Question: I am not able to call 'MKMapView' delegate method 'didUpdateUserLocation'.
What I did so far:
1. Add framework MapKit.framwork in project
2. Import framework in view controller by import MapKit line
3. Add key in plist file <key>NSLocationAlwaysUsageDescription</key> <true/>
4. Code in view controller
Added delegate 'didUpdateUserLocation' method to check location is updated or not but never called.
'''
// MARK: - MapView delegate methods
func mapView(mapView: MKMapView!, regionDidChangeAnimated animated: Bool) {
// Calling...
}
func mapView(mapView: MKMapView!, didUpdateUserLocation userLocation: MKUserLocation!) {
// Not getting called
}
// MARK: - View lifeCycle methods
override func viewDidLoad() {
super.viewDidLoad()
var locationManager = CLLocationManager()
locationManager.delegate = self
locationManager.desiredAccuracy = kCLLocationAccuracyBest
locationManager.requestWhenInUseAuthorization()
locationManager.startUpdatingLocation()
self.mapView.delegate = self
self.mapView.showsUserLocation = true
self.mapView.pitchEnabled = true
self.mapView.showsBuildings = true
}
'''
I have used simulator and change simulator custom location to check whether it is called or not? The method 'regionDidChangeAnimated' is called perfectly!.
The same thing works for iOS7. what additional effort is remains for Swift map location update?
Plist keys

Also permission alert not prompted.
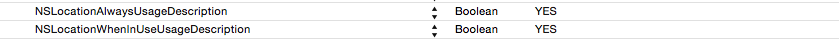
Answer: 1. You have to keep the reference to CLLocationManager.
2. You have to wait locationManager(_:didChangeAuthorizationStatus:) delegate method called, before .startUpdatingLocation() and showsUserLocation = true.
3. According to the document: NSLocationWhenInUseUsageDescription value type is String.
Try:
'''
class ViewController: UIViewController, MKMapViewDelegate, CLLocationManagerDelegate {
@IBOutlet weak var mapView: MKMapView!
var locationManager = CLLocationManager()
// MARK: - View lifeCycle methods
override func viewDidLoad() {
super.viewDidLoad()
self.locationManager.delegate = self
self.locationManager.desiredAccuracy = kCLLocationAccuracyBest
self.locationManager.requestWhenInUseAuthorization()
self.mapView.delegate = self
self.mapView.pitchEnabled = true
self.mapView.showsBuildings = true
}
// MARK: - LocationManager delegate methods
func locationManager(manager: CLLocationManager!, didChangeAuthorizationStatus status: CLAuthorizationStatus) {
switch status {
case .Authorized, .AuthorizedWhenInUse:
manager.startUpdatingLocation()
self.mapView.showsUserLocation = true
default: break
}
}
// MARK: - MapView delegate methods
func mapView(mapView: MKMapView!, didUpdateUserLocation userLocation: MKUserLocation!) {
println(userLocation)
// Not getting called
}
}
'''